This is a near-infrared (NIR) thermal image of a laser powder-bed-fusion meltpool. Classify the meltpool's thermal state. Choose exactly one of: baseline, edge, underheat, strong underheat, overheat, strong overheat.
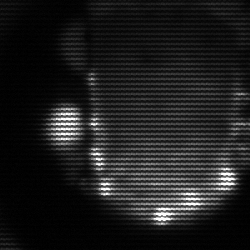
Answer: baseline